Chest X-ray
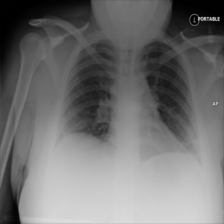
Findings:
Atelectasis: negative
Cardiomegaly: negative
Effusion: negative
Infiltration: negative
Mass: negative
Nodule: negative
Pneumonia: negative
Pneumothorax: negative
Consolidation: negative
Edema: negative
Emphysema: negative
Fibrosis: negative
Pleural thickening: negative
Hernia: negative